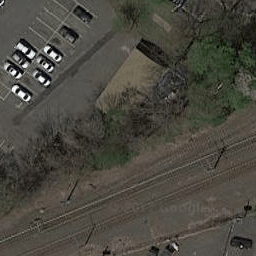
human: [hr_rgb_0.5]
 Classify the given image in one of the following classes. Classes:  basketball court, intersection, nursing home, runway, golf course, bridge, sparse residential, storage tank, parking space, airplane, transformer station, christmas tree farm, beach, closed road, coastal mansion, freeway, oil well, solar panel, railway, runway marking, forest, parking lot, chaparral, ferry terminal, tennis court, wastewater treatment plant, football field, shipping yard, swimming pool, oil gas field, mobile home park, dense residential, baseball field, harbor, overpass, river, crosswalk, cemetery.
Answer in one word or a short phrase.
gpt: railway